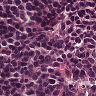
Metastatic tissue present: no